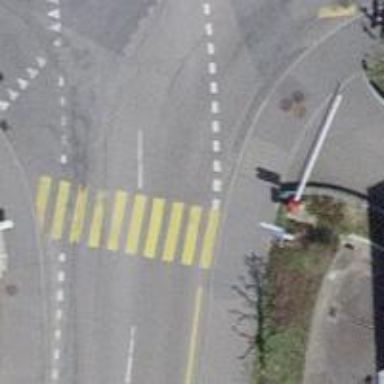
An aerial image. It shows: Kerb serving as barrier.